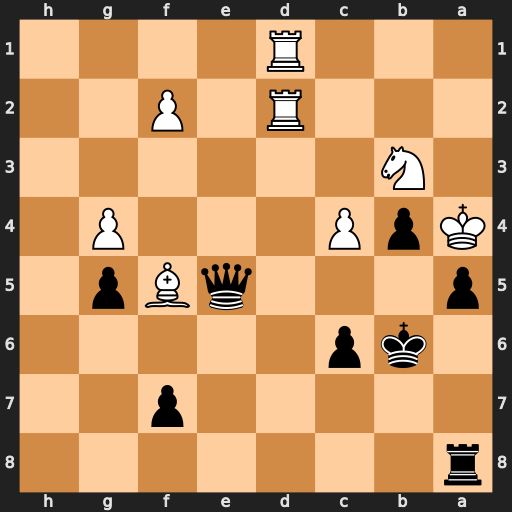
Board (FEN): r7/5p2/1kp5/p3qBp1/KpP3P1/1N6/3R1P2/3R4
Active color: b
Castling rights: -
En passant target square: -
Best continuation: Qb5+ cxb5 cxb5#